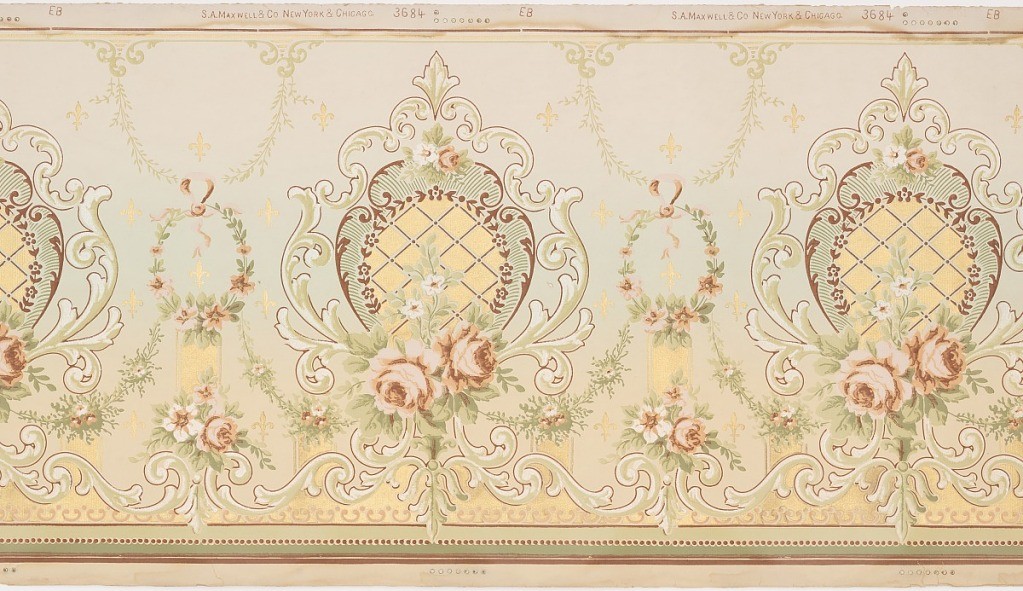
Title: Frieze
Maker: Maxwell & Co., S.A., Chicago, Illinois, USA
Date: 1905–1915
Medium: Machine-printed paper, ribbed ground, liquid mica
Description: Large acanthus medallion with trellis work and floral rose bouquet. Separating the medallions is a floral wreath suspended with a bow knot to a pendant foliate swag. Smaller bouquets and floral swags along bottom.